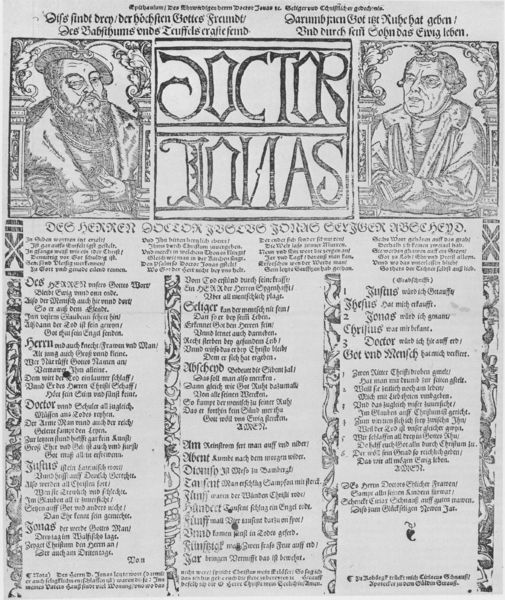
Titel: Epithauium/ Des Ehrwirdigen herrn Doctor Jonas
Künstler: Cyriacus Schnauß
Standort: Wolfenbüttel
Institution: Herzog August Bibliothek
Schlagwörter: gott, mann, grau, hut, hüte, männer, schwarz, säulen, weiss, zeichnung, muster, ornament, alt, bart, mütze, profile, bibel, geschichte, kragen, pelz, rahmen, vollbart, bild, bildnis, herr, hände, portrait, porträt, mantel, drei, blatt, renaissance, ranken, holzschnitt, schrift, bilder, bücher, zwei, grafik, graphik, spalten, rand, deutsch, name, doppelporträt, buch, porträts, druck, schnitt, holzstich, radierung, stich, titel, seite, illustration, text, zeitung, überschrift, mäntel, arzt, bildnisse, schriftbild, buchdruck, gut, mittelalter, gedicht, luther, gelehrter, protestantismus, tahmen, texte, flugblatt, monokel, altdeutsch, zierleiste, doktor, latein, kolumne, schirft, reformation, flugschrift, zwie, martin luther, gnade, seriendruck, illustrationen, kolumnen, cranach, einblattholzschnitt, wittenberg, doctor, jonas, kurfürst friedrich, doktor jonas, poträts, lutherbuch, doctir